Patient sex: F
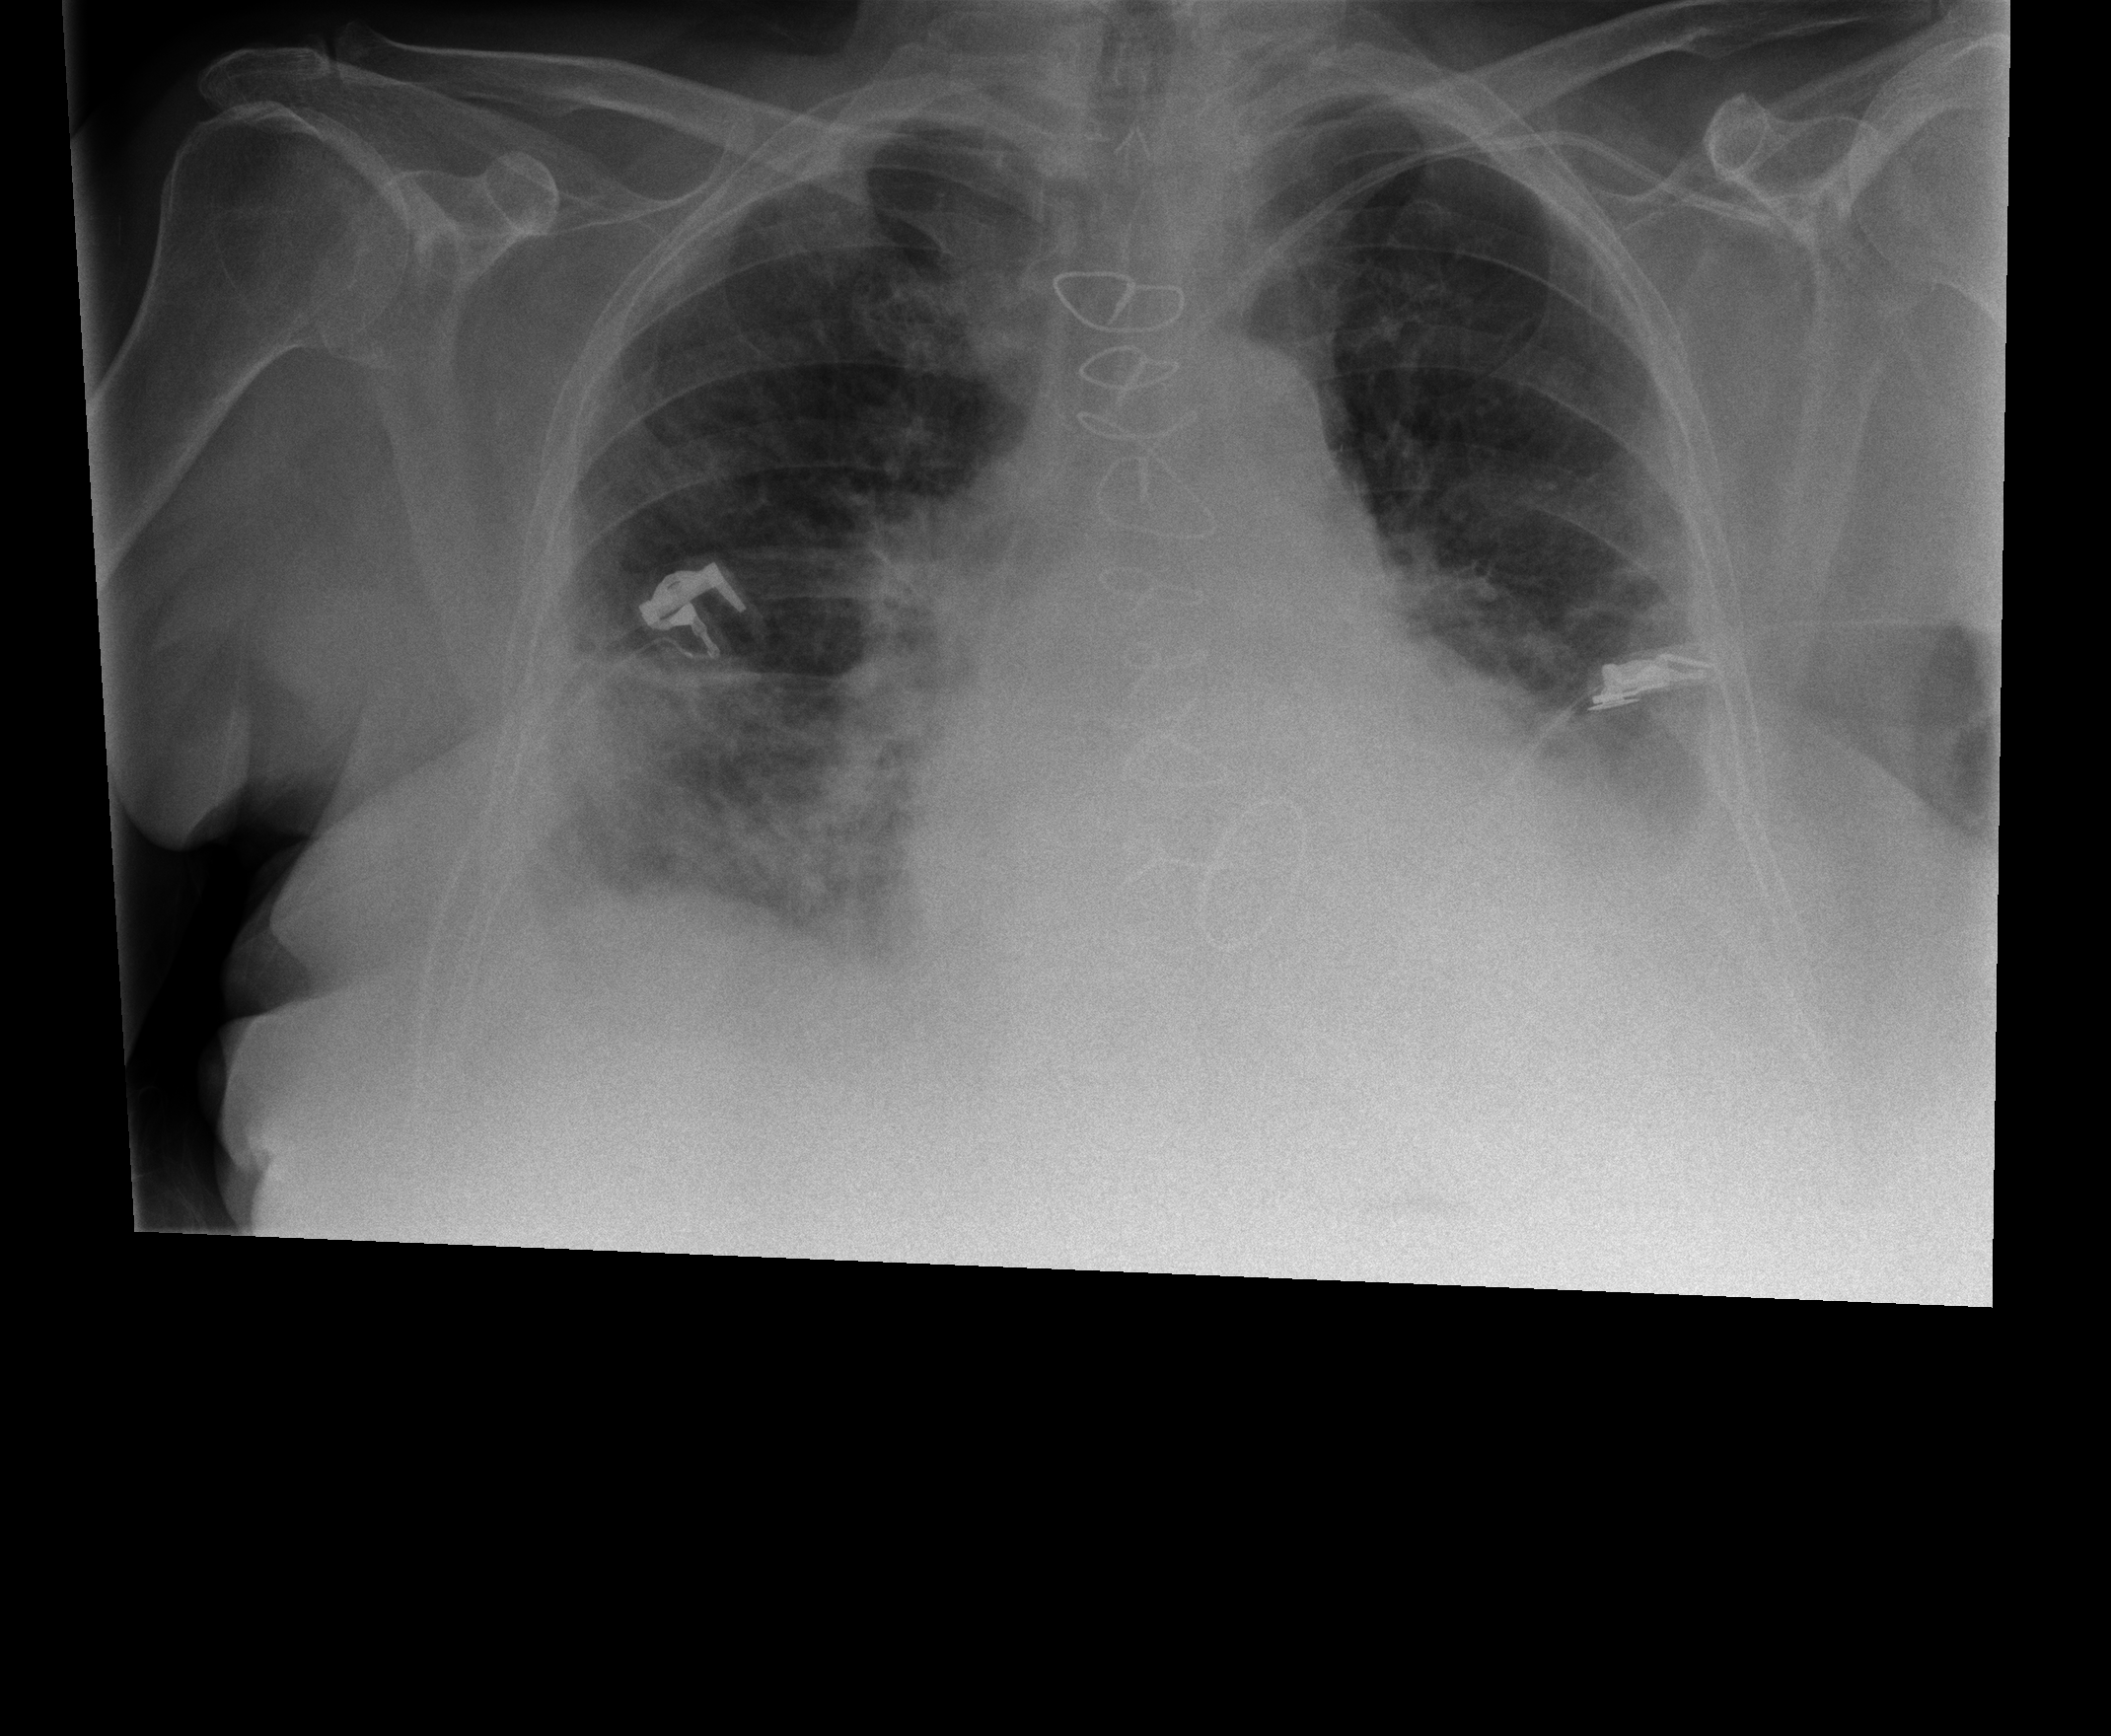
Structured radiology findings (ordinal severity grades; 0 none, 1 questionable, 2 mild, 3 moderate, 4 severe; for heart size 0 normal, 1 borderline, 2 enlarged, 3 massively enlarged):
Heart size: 2
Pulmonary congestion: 1
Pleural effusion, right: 2
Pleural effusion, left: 2
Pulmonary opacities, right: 0
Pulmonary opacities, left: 1
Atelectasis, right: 2
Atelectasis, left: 2